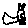
Label: square